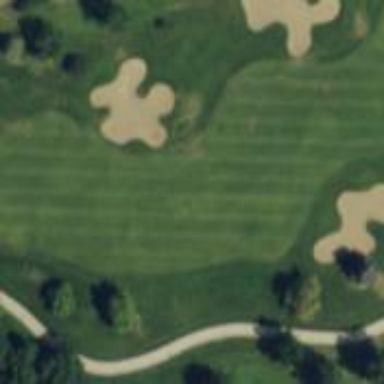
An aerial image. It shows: Golf fairway surrounded by grass.